Question: I'm new to android and I'm trying to create a simple TextView thingy. I can't horizontally center it, though. Here's my main.xml:
'''
<?xml version="1.0" encoding="utf-8"?>
<LinearLayout xmlns:android="http://schemas.android.com/apk/res/android"
android:orientation="horizontal"
android:layout_width="fill_parent"
android:layout_height="fill_parent"
>
<TextView
android:layout_width="wrap_content"
android:layout_height="wrap_content"
android:layout_gravity="center"
android:gravity="center"
android:text="@string/text"
android:textSize="45sp" />
</LinearLayout>
'''

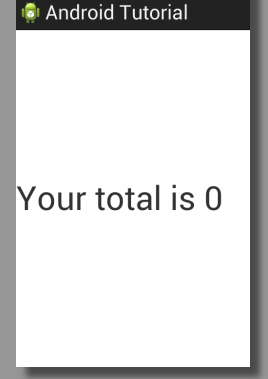
Answer: Change orientation to vertical
'''
<?xml version="1.0" encoding="utf-8"?>
<LinearLayout xmlns:android="http://schemas.android.com/apk/res/android"
android:orientation="vertical"
android:layout_width="fill_parent"
android:layout_height="fill_parent"
>
<TextView
android:layout_width="wrap_content"
android:layout_height="wrap_content"
android:layout_gravity="center"
android:gravity="center"
android:text="@string/text"
android:textSize="45sp" />
</LinearLayout>
'''